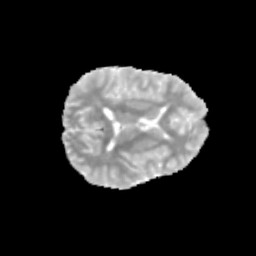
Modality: MD
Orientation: axial
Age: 12
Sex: female
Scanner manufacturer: siemens
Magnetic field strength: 3 T
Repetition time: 3.8 s
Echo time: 0.07 s